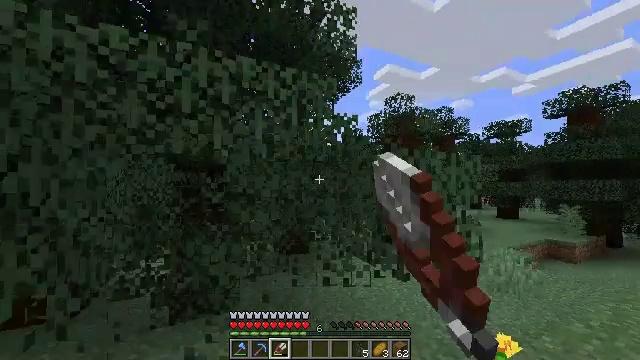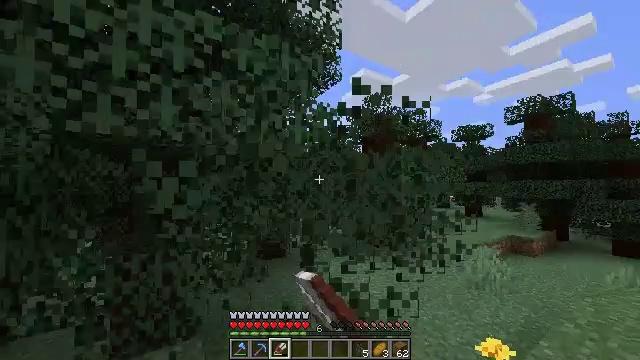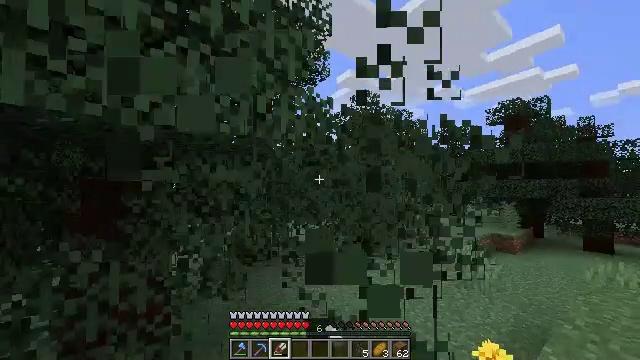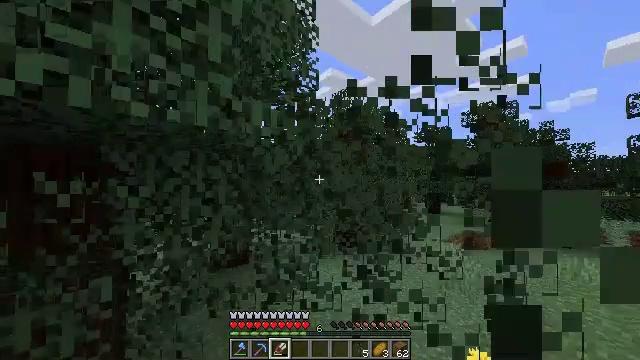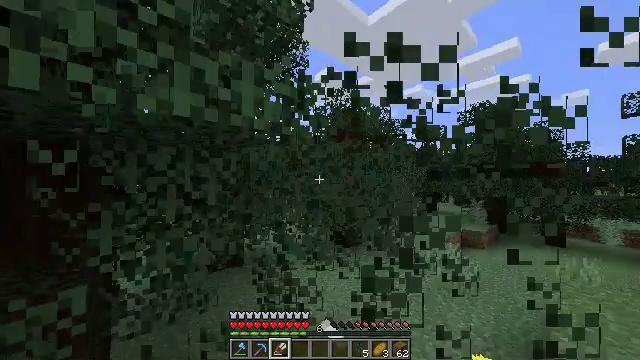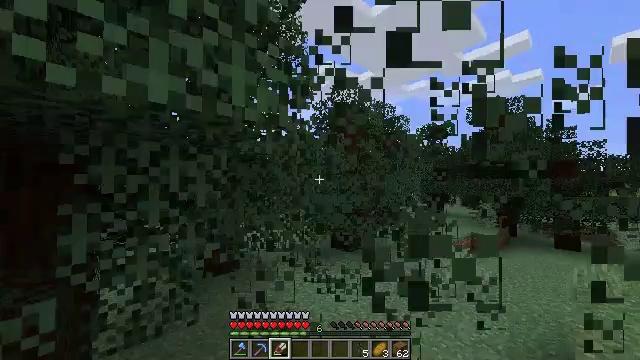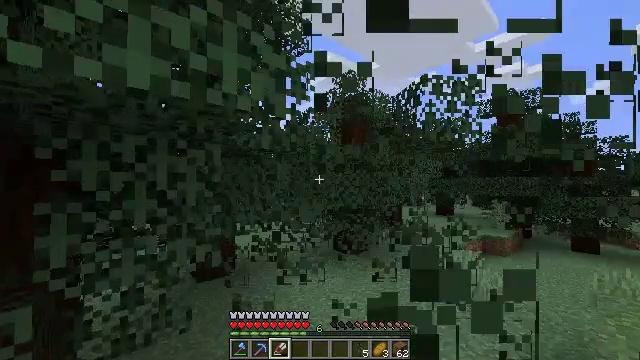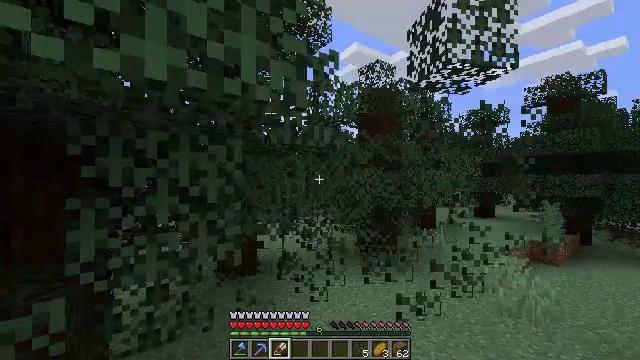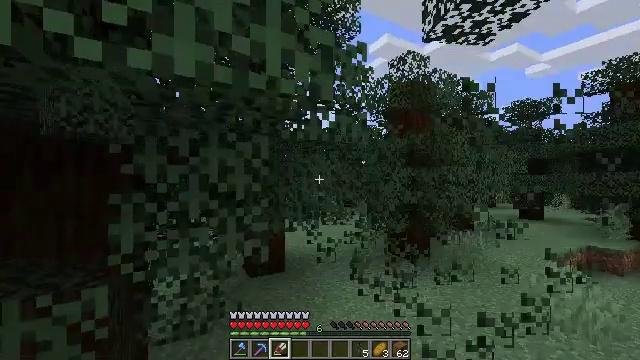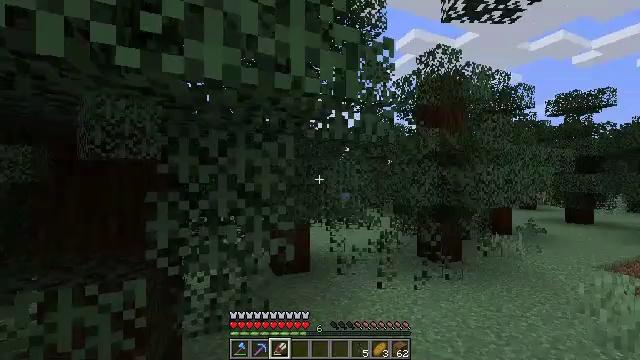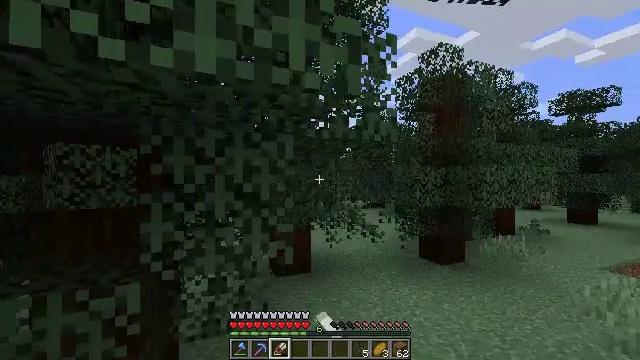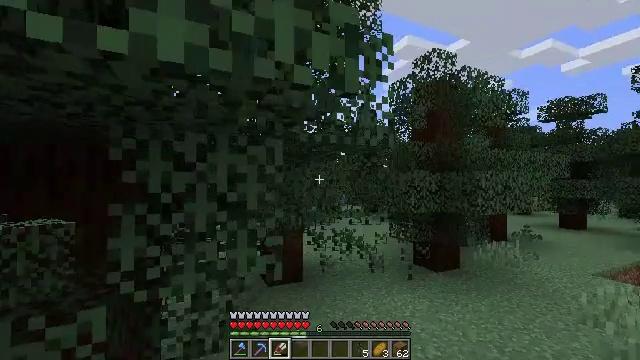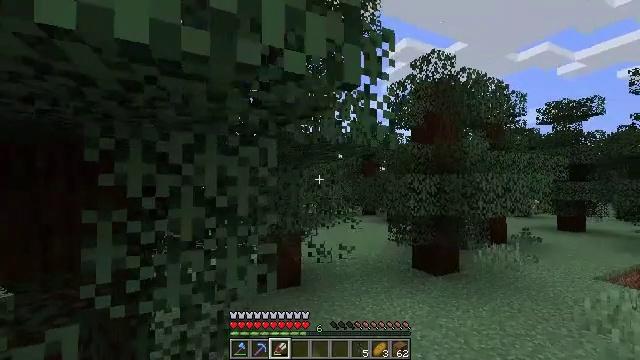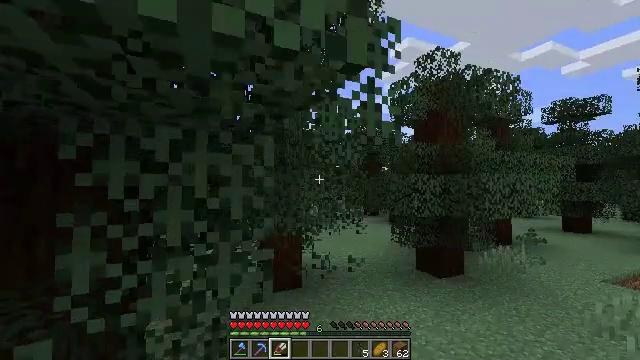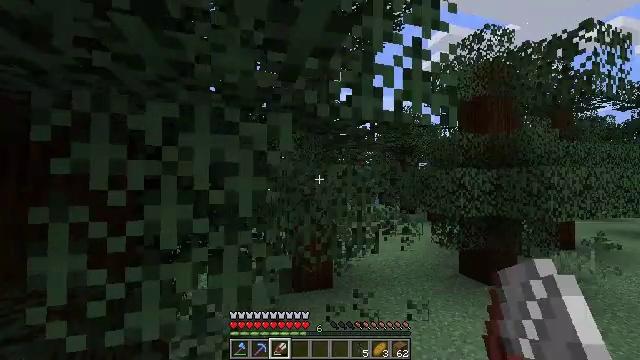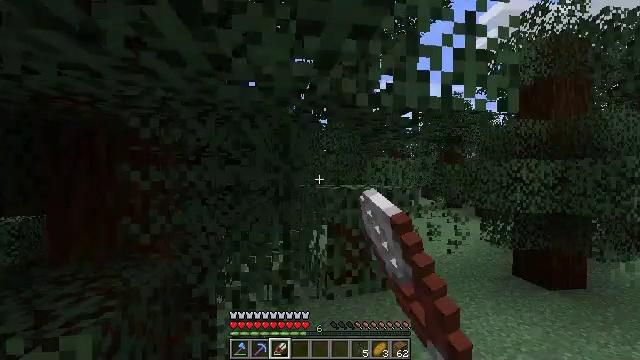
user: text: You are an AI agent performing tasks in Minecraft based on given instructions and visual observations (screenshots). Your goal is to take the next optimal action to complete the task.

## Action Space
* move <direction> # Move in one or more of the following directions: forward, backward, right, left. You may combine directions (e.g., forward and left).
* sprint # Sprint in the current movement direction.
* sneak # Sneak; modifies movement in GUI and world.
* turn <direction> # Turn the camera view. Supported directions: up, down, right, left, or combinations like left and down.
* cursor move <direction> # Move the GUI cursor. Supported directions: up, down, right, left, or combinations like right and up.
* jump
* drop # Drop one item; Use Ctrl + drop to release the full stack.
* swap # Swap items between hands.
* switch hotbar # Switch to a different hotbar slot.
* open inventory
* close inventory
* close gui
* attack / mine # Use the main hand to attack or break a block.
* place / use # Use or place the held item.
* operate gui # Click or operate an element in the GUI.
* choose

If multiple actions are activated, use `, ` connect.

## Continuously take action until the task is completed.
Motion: motion action
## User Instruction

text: Collect spruce leaves for landscaping.
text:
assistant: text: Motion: move forward, turn right, attack / mine
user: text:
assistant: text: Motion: move forward, turn right, attack / mine
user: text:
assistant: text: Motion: move forward, turn right, attack / mine
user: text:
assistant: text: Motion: attack / mine
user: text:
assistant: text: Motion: attack / mine
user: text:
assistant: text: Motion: attack / mine
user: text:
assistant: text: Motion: turn left, attack / mine
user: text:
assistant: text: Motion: turn left, attack / mine
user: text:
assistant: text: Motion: turn left, attack / mine
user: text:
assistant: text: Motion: move forward, attack / mine
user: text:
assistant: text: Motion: move forward, turn right and up, attack / mine
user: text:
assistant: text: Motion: move forward, attack / mine
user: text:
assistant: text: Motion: move forward, attack / mine
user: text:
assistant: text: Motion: move forward, turn left, attack / mine
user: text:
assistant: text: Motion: turn left and down, attack / mine
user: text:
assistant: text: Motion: turn left, attack / mine
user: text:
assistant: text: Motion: turn left, attack / mine
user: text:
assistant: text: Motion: attack / mine
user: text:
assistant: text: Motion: turn up, attack / mine
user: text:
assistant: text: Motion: attack / mine
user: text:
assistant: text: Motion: attack / mine
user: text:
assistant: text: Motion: attack / mine
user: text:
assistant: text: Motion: attack / mine
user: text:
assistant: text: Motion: attack / mine
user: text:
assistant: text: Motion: turn down, attack / mine
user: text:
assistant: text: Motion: move forward, turn left, attack / mine
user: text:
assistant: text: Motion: turn up, attack / mine
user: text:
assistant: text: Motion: turn right and up, attack / mine
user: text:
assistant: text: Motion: turn right and up, attack / mine
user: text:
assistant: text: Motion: turn right and up, attack / mine